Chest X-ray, AP view. Patient: 63 years old, sex M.
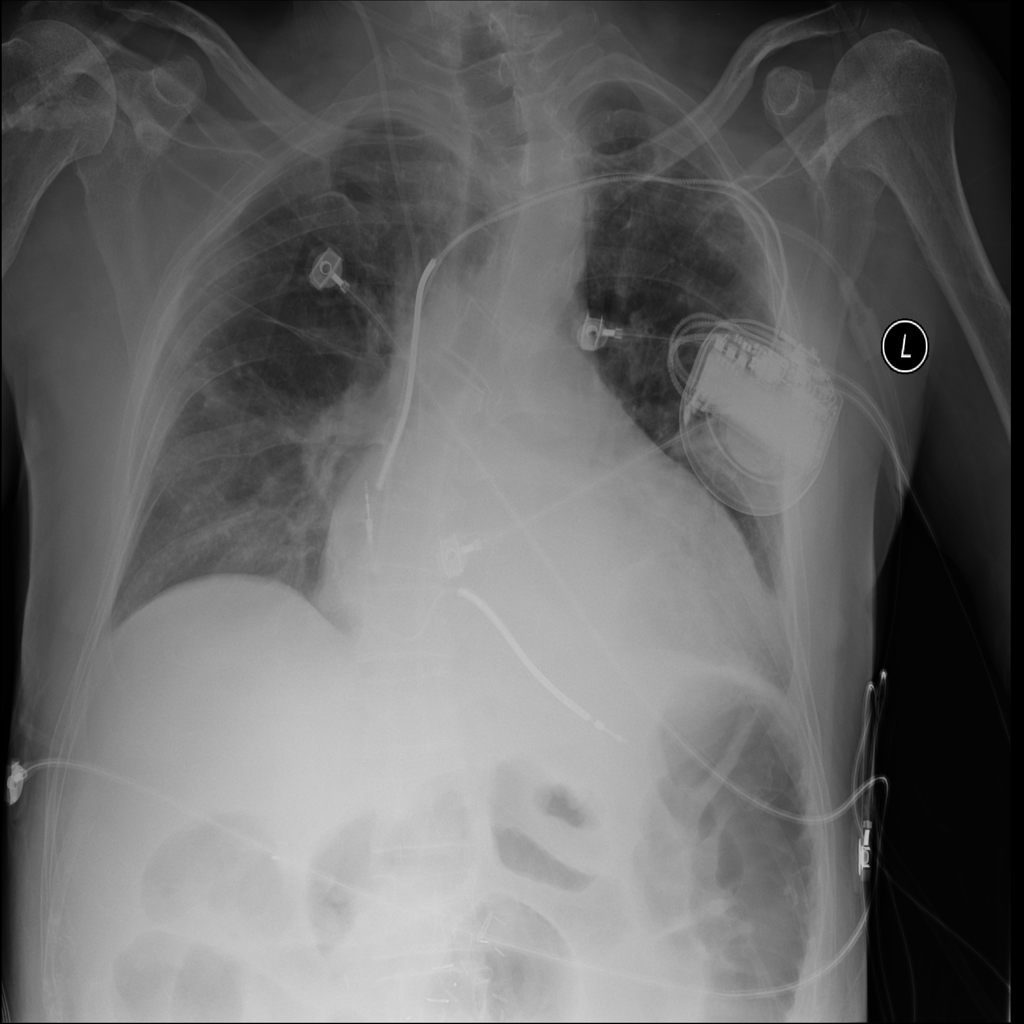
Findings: Cardiomegaly